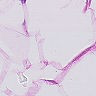
Metastatic tissue present: no